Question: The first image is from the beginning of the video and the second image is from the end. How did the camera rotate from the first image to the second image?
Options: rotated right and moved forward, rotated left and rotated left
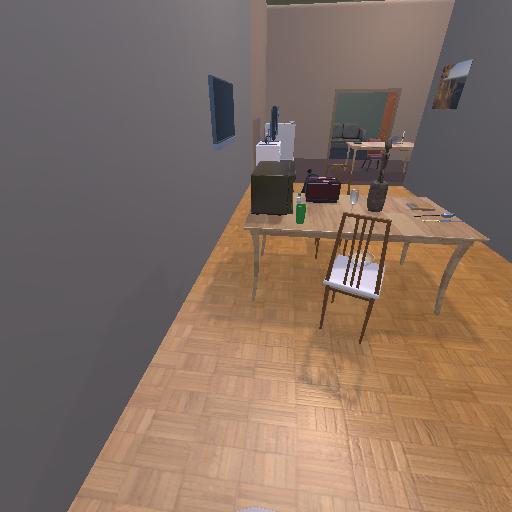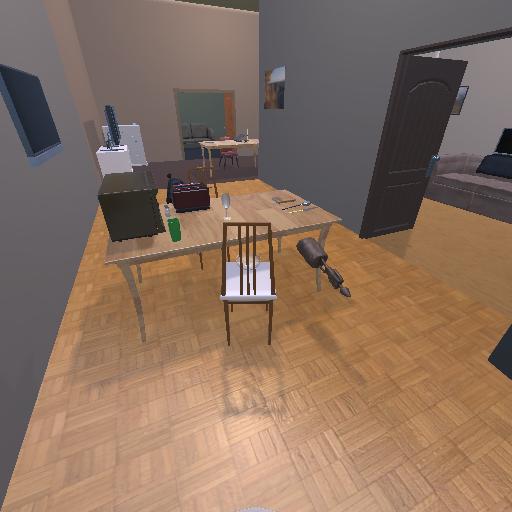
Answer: rotated right and moved forward